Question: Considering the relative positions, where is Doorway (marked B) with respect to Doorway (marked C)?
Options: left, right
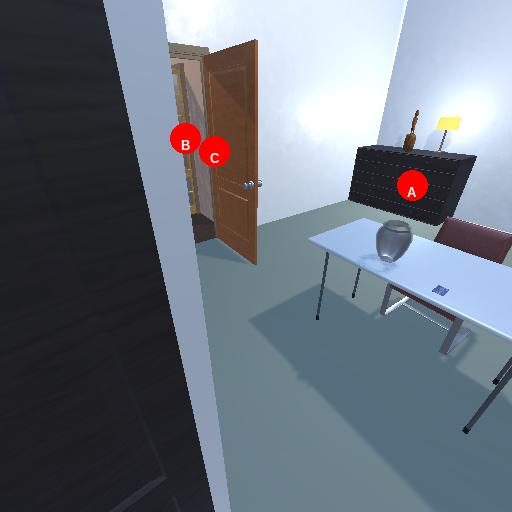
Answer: left